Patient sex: F
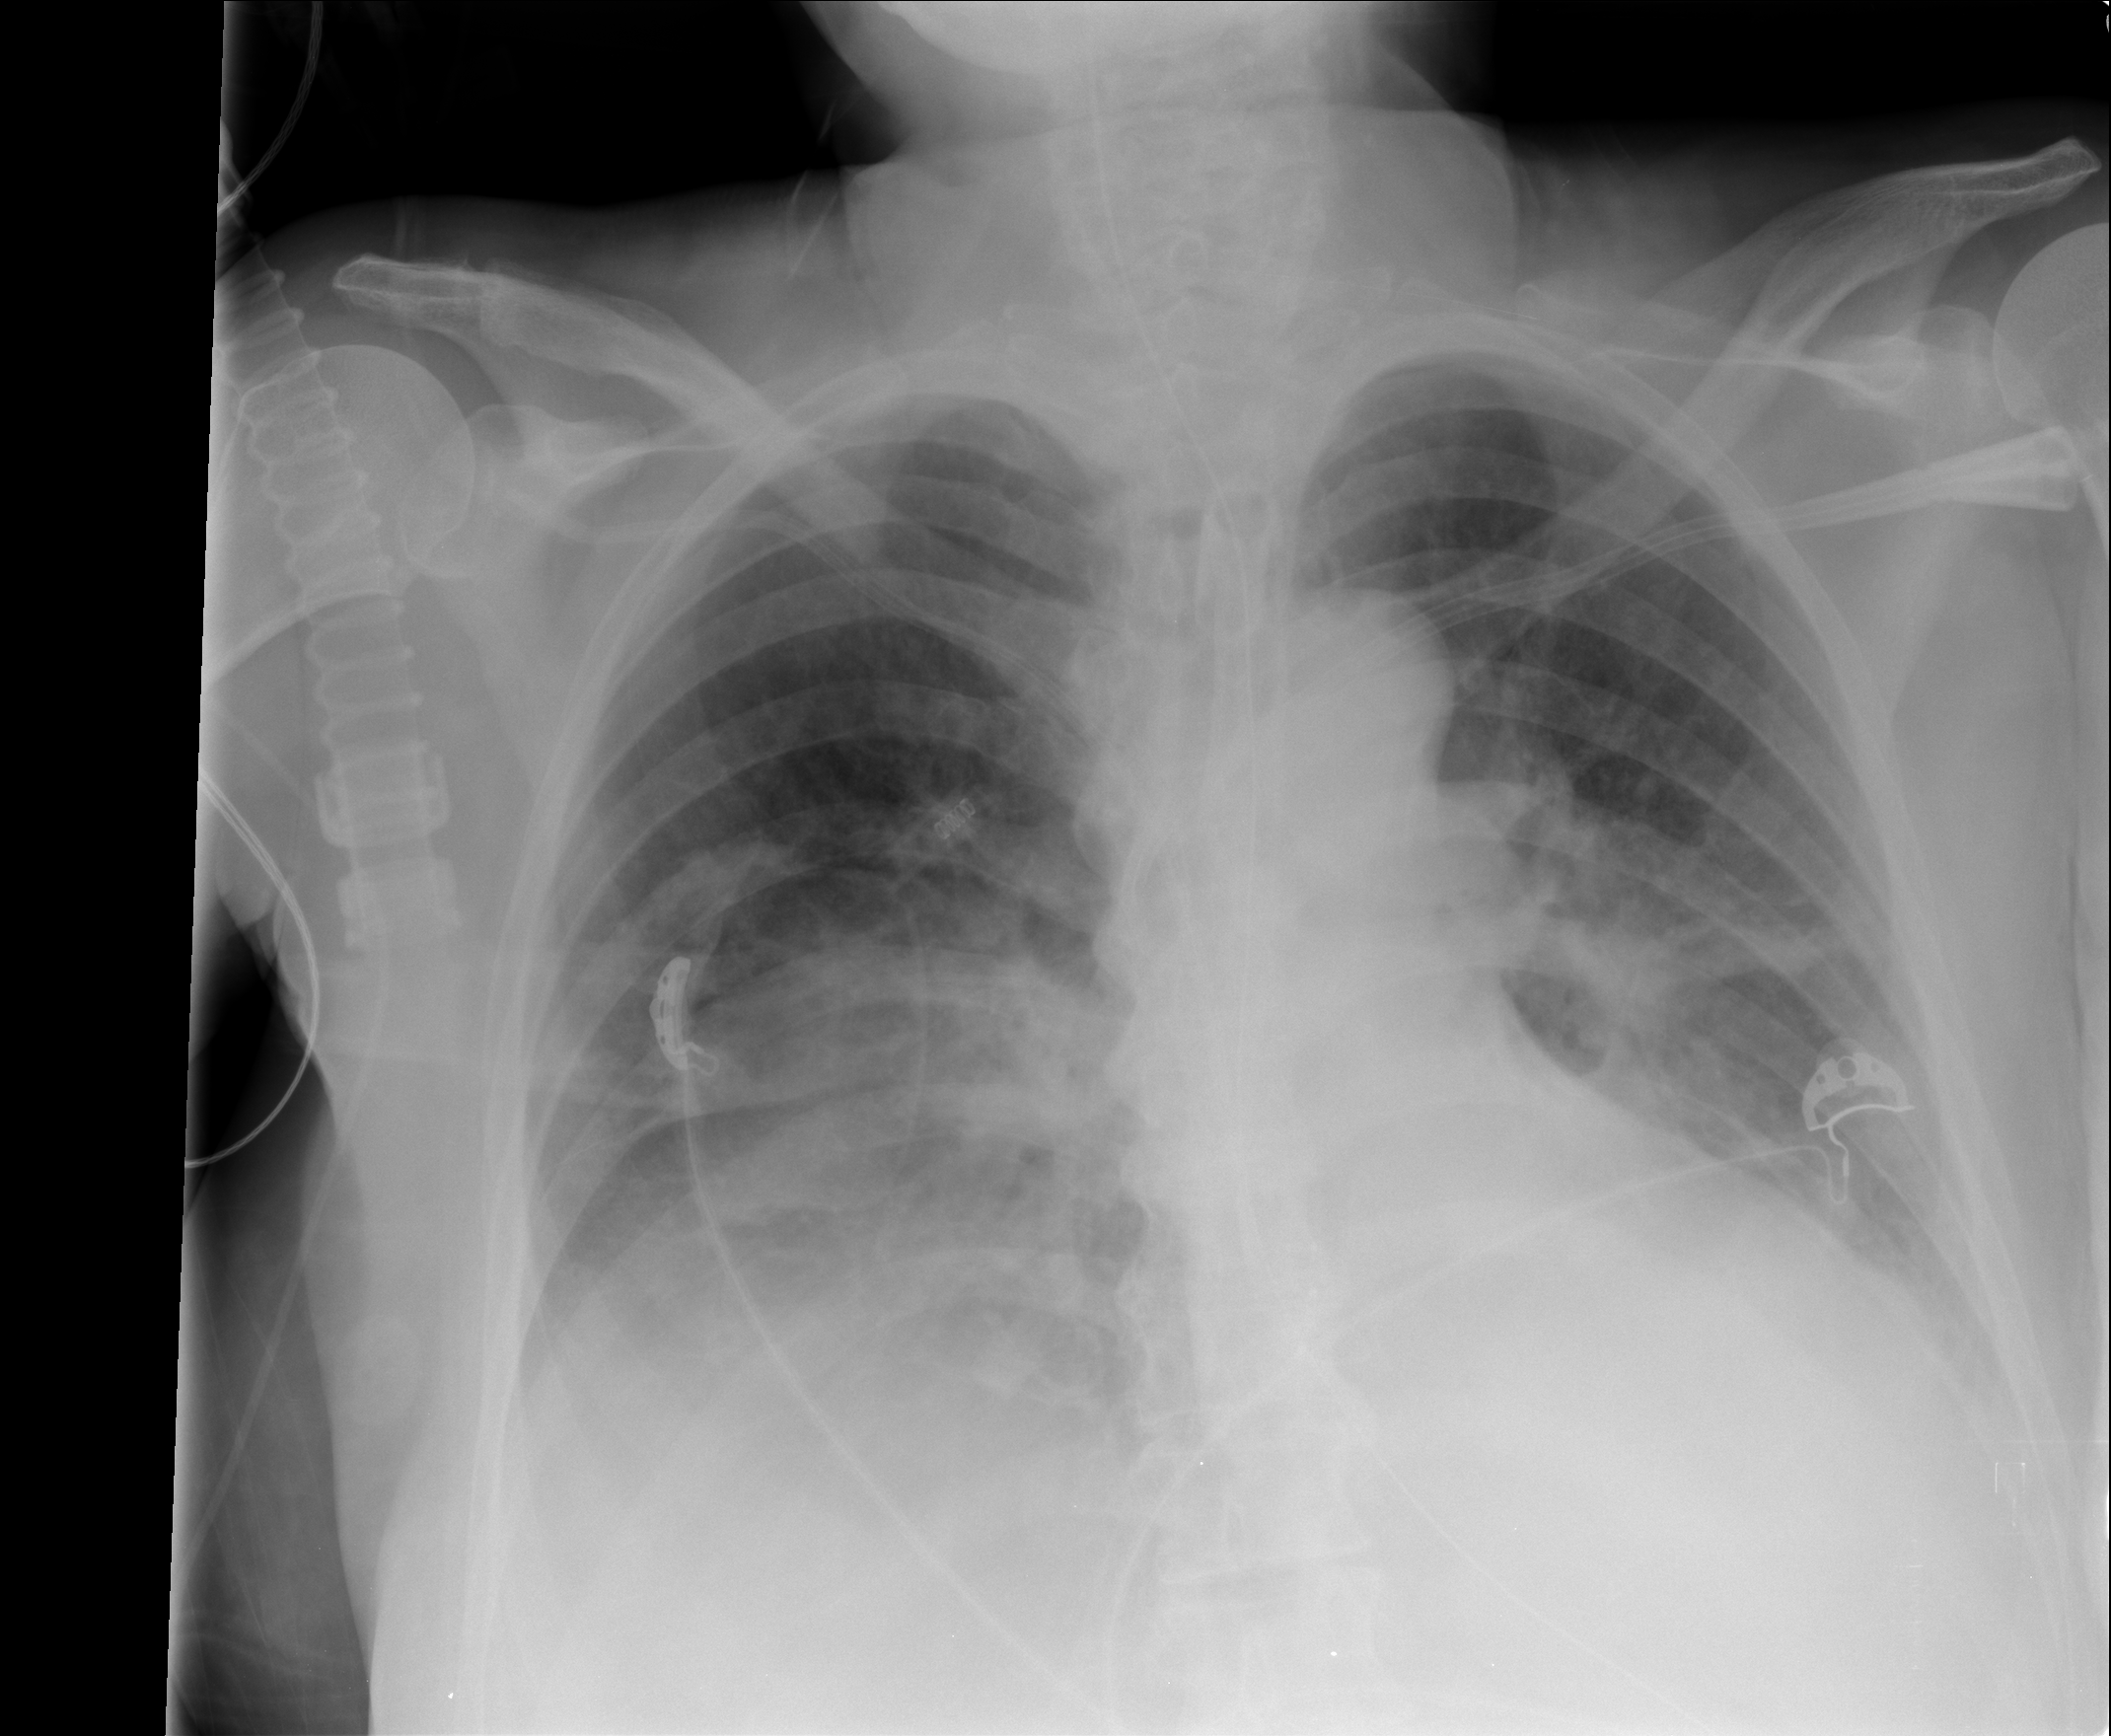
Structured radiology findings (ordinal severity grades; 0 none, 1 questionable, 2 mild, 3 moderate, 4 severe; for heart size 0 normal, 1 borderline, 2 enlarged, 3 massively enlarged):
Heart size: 2
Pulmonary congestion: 2
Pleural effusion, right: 2
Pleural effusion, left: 1
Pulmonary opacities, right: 2
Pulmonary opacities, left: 2
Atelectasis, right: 2
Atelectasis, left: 2